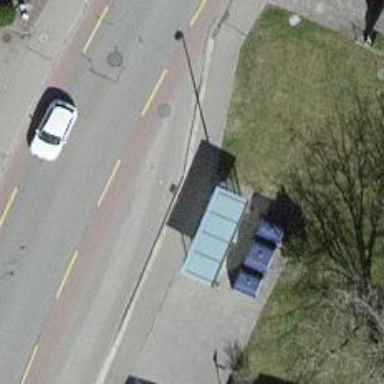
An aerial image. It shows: Bus stop with sheltered platform for public transport.